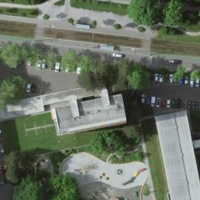
EUNIS habitat code: 55
Species observed at this site:
Urtica dioica
Sedum acre